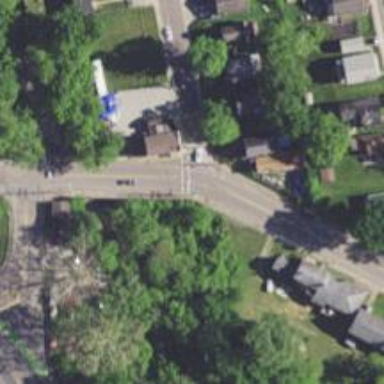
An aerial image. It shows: Marked road crossing.